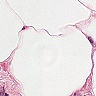
Metastatic tissue present: no